Field crop: maize
Growth stage: 2
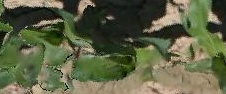
Species: maize